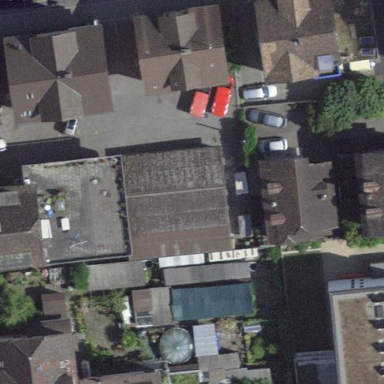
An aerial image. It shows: Industrial building.